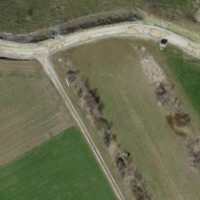
EUNIS habitat code: 56
Species observed at this site:
Ciconia ciconia